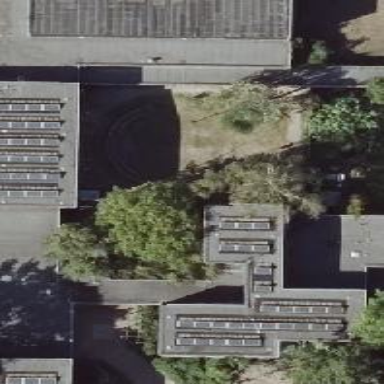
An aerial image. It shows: School building.